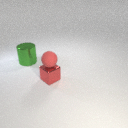
small red rubber sphere above small red metal cube